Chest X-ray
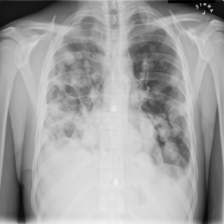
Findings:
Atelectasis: negative
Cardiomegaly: negative
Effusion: negative
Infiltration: negative
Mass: negative
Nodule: negative
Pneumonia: negative
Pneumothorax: negative
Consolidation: negative
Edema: negative
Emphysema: negative
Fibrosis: negative
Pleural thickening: negative
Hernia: negative